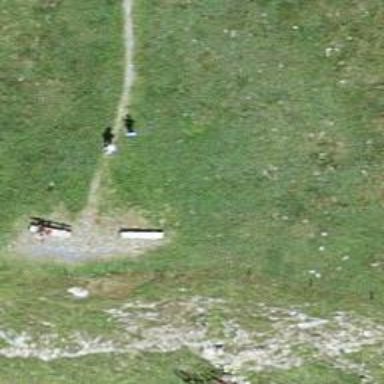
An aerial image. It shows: Bench.